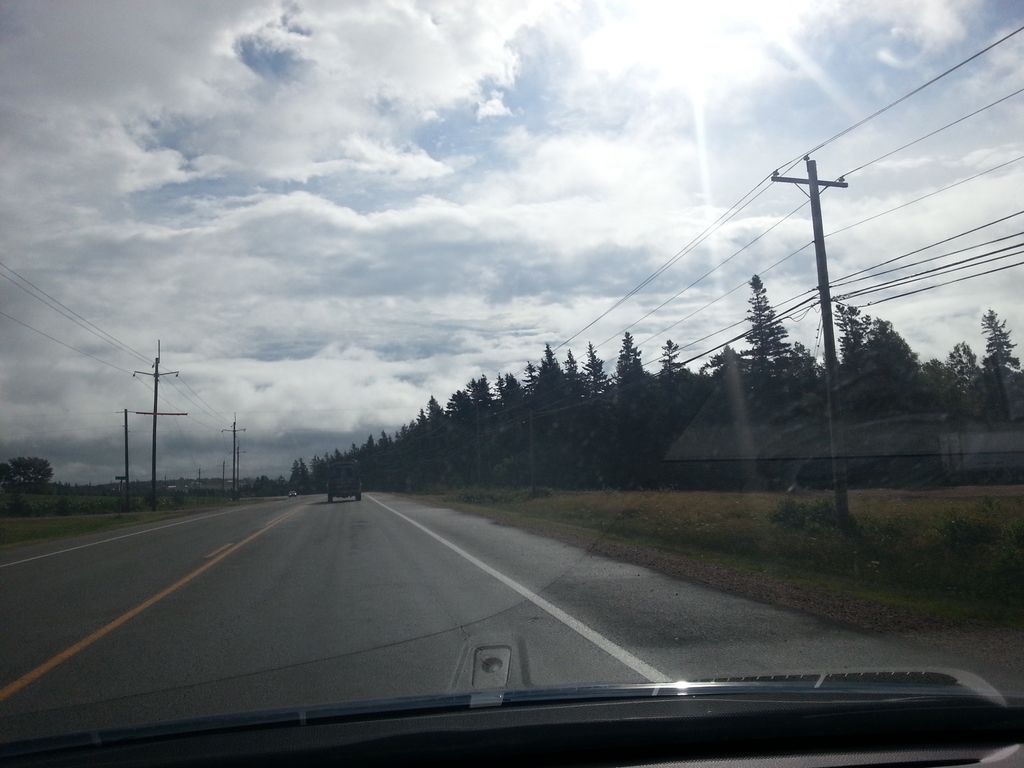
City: charlottetown